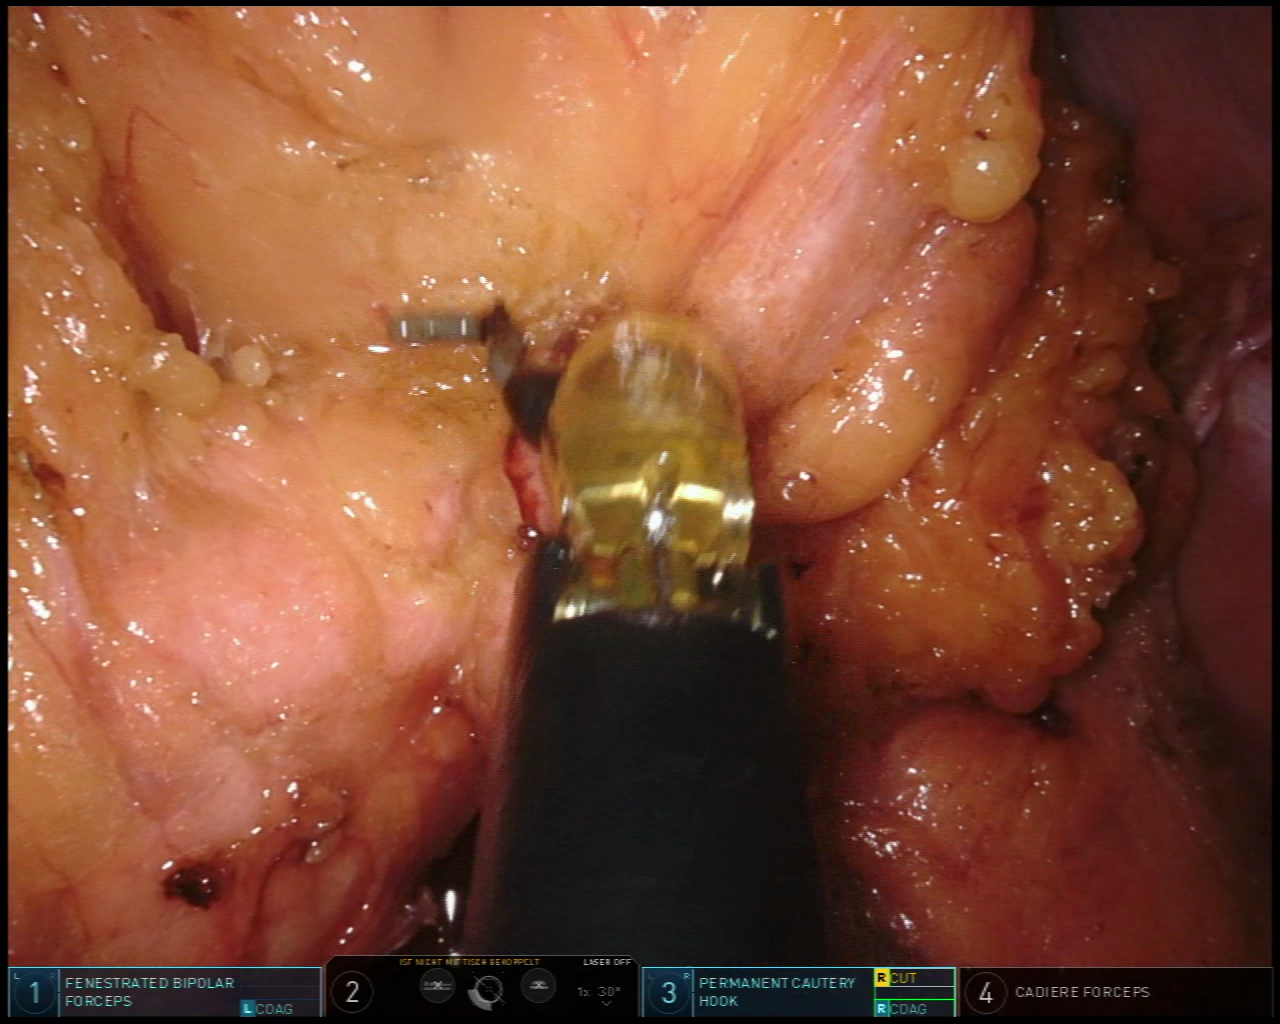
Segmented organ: pancreas
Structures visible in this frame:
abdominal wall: yes
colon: no
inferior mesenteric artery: no
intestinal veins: no
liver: no
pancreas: yes
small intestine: no
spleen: no
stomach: no
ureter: no
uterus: no
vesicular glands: no